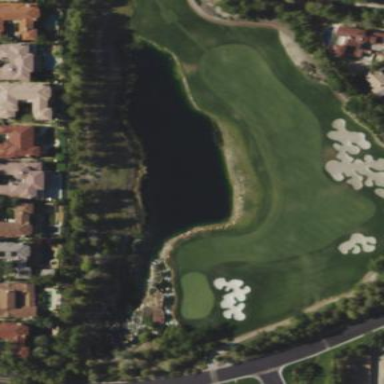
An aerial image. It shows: Rough grassy area used for golf.